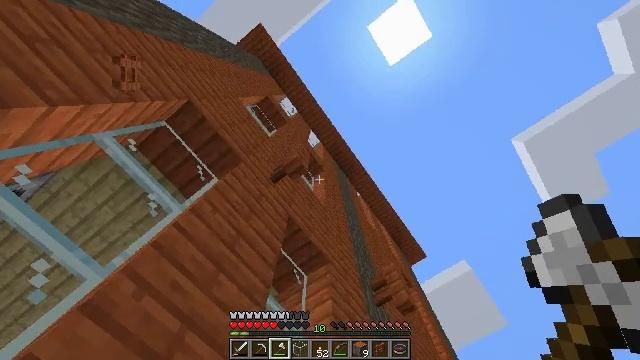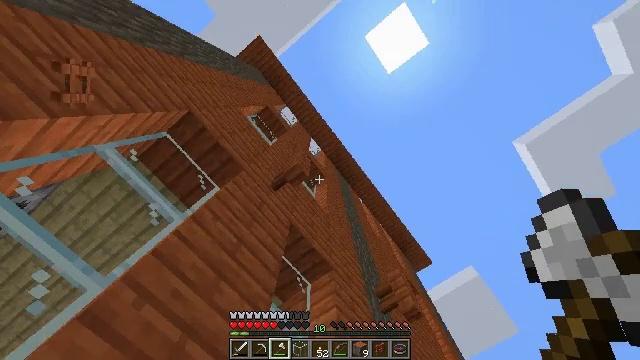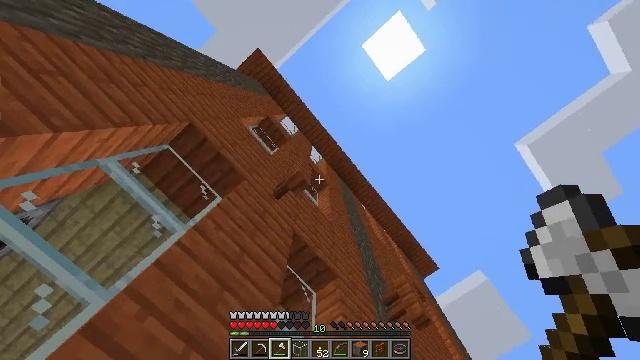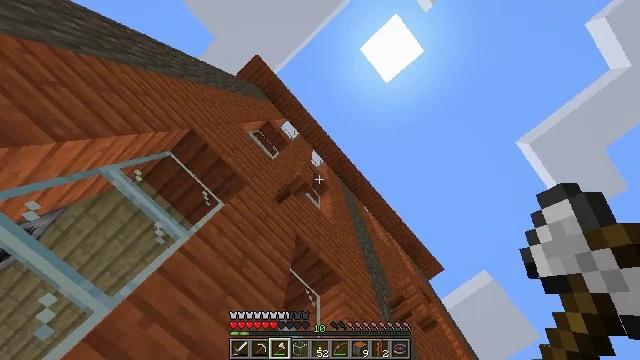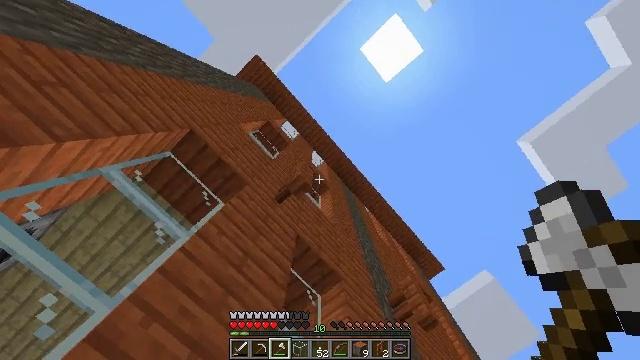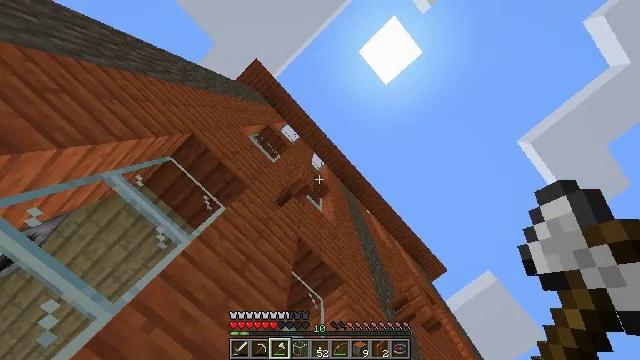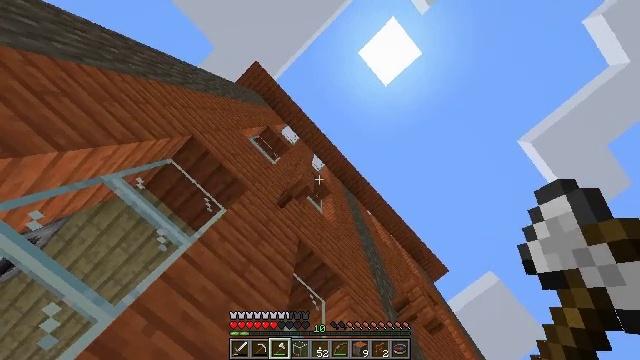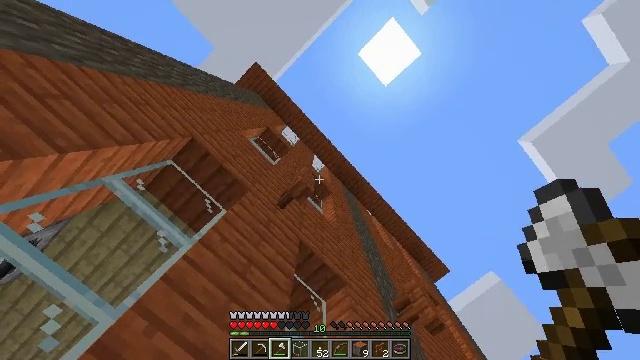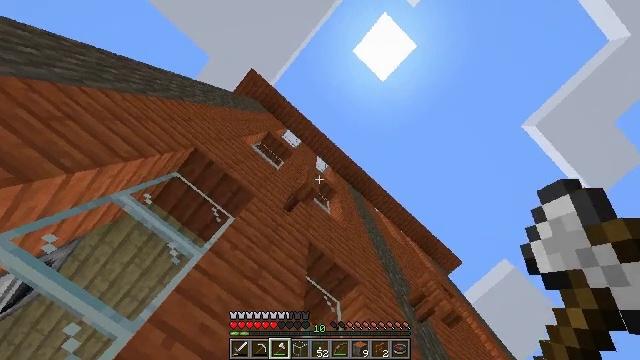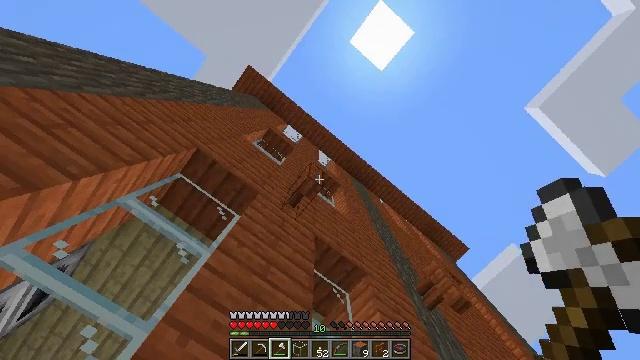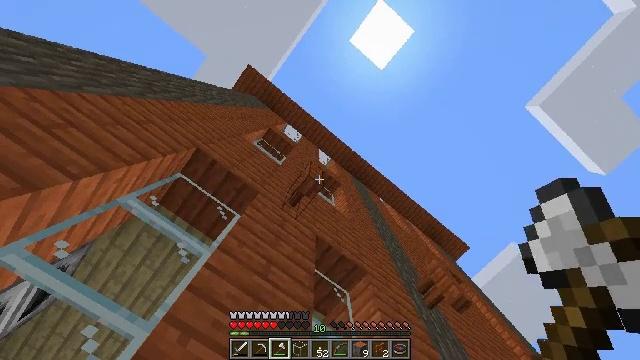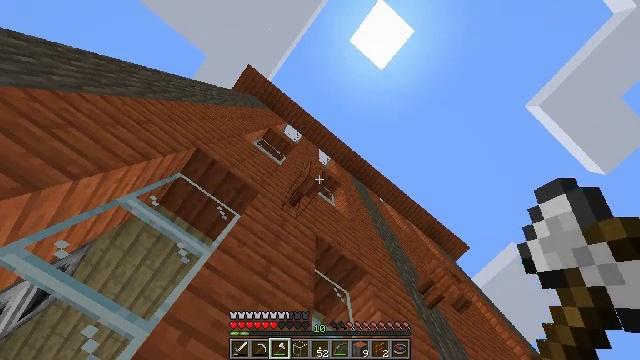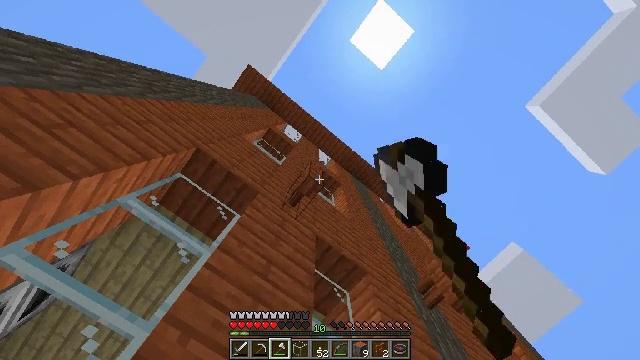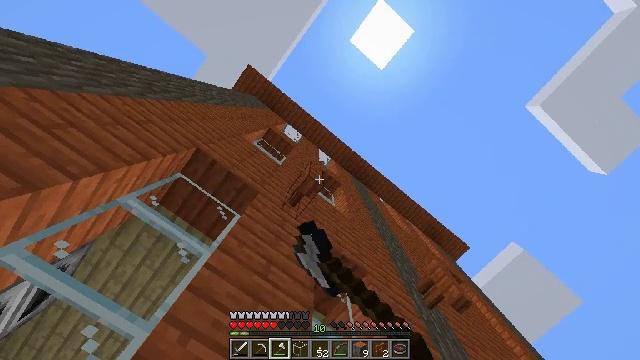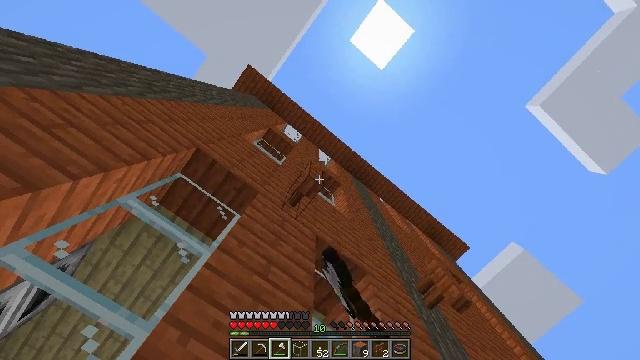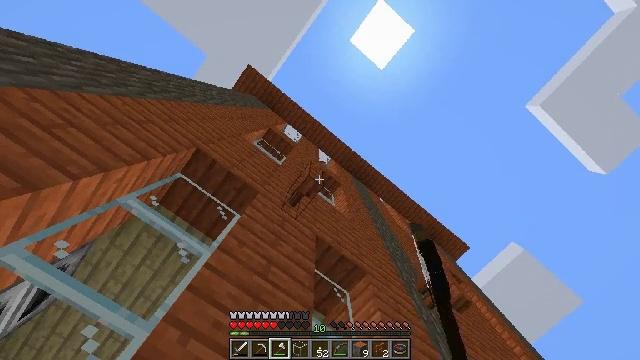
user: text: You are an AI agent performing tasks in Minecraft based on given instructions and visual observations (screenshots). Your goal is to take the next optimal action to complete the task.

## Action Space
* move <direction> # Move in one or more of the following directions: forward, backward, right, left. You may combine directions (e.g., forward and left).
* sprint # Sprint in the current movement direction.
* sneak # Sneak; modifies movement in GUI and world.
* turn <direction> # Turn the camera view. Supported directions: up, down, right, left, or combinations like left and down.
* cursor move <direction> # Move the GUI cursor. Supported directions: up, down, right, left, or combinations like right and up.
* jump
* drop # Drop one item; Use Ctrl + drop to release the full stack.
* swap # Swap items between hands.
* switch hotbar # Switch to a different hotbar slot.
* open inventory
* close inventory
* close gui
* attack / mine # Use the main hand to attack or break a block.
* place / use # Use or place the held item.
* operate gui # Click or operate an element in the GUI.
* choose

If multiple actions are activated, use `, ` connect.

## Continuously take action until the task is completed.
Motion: motion action
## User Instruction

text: Attack the acacia fence to break it.
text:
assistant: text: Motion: turn left and up
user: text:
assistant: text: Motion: turn left and up
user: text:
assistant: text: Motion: turn left
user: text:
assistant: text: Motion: no_op
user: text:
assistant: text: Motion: no_op
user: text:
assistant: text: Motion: no_op
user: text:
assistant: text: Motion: no_op
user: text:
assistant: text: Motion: turn left
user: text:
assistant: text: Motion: turn left and down
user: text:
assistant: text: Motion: no_op
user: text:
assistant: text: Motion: attack / mine
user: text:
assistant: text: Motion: attack / mine
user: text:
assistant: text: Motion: attack / mine
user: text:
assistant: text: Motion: attack / mine
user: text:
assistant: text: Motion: attack / mine
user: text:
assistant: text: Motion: attack / mine
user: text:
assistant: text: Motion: attack / mine
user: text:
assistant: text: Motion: attack / mine
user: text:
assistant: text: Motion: attack / mine
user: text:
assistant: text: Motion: attack / mine
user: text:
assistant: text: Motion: attack / mine
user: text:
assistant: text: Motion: attack / mine
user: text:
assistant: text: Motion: attack / mine
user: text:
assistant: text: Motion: attack / mine
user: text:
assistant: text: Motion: attack / mine
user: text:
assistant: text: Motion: no_op
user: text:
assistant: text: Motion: no_op
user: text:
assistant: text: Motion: no_op
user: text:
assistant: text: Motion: no_op
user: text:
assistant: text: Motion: no_op